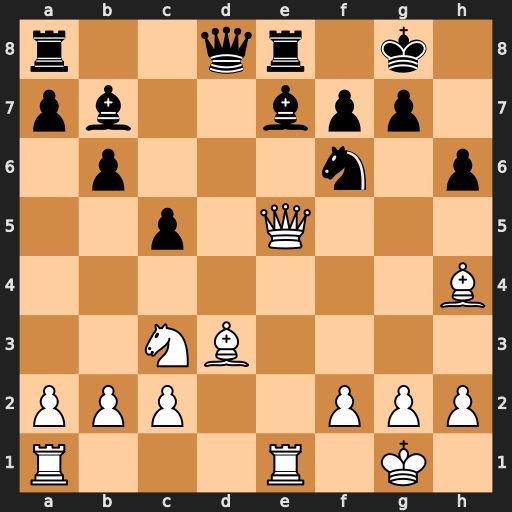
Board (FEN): r2qr1k1/pb2bpp1/1p3n1p/2p1Q3/7B/2NB4/PPP2PPP/R3R1K1
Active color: w
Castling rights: -
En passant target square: -
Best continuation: Bb5 Bd6 Qxe8+ Qxe8 Bxe8